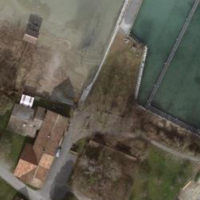
EUNIS habitat code: 14
Species observed at this site:
Aythya fuligula
Perca fluviatilis